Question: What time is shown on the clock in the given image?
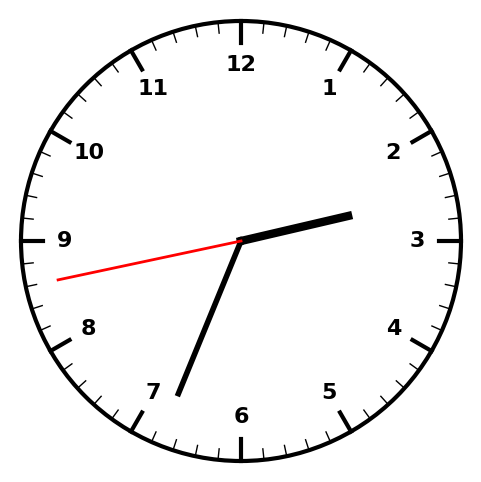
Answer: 02:33:43